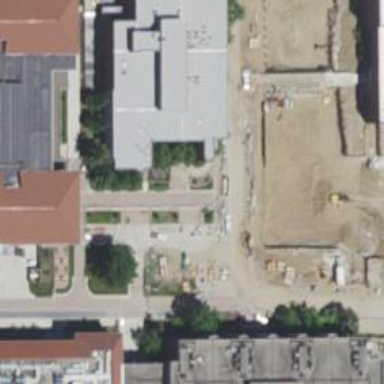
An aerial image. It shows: View of university building.